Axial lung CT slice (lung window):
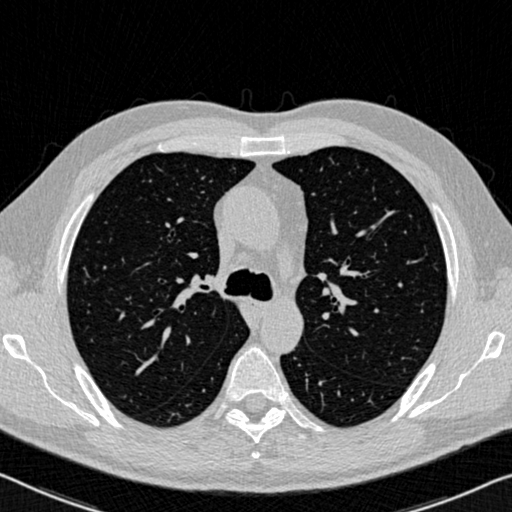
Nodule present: no